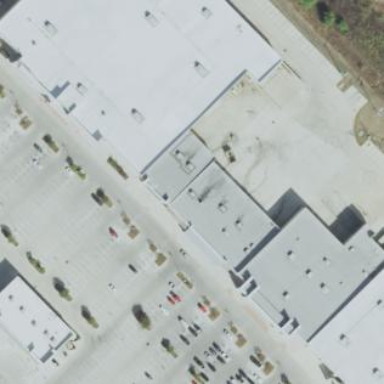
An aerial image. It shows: Building.